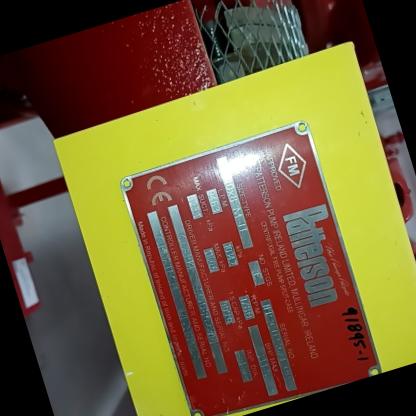
Klasa: tabliczka-znamionowa